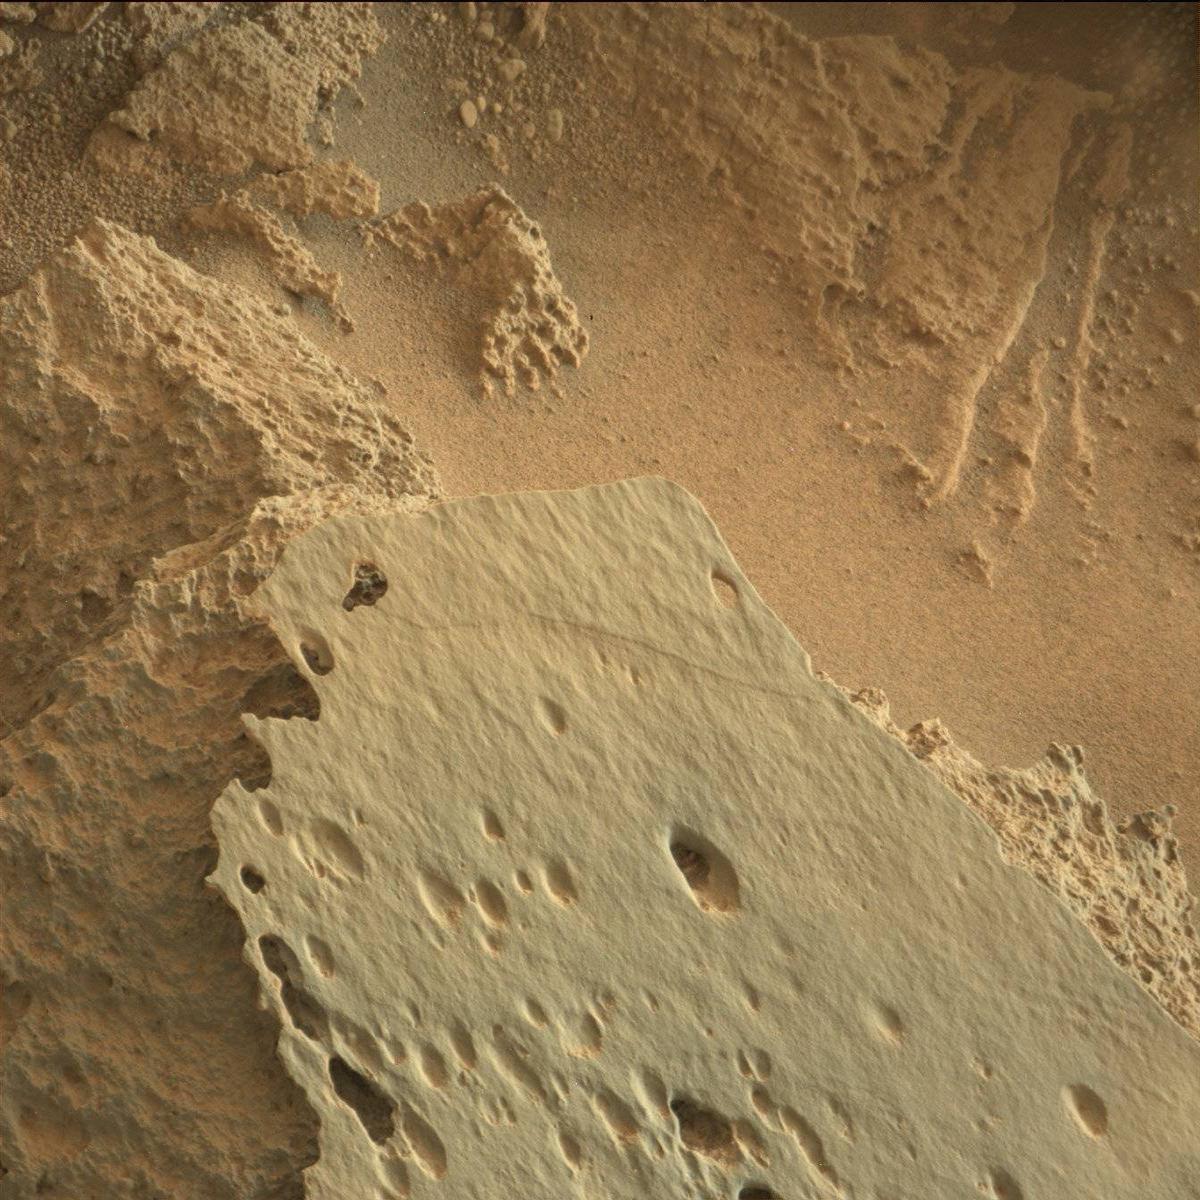
Terrain classes present: Bedrock, Sand / Soil